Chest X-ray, AP view. Patient: 69 years old, sex M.
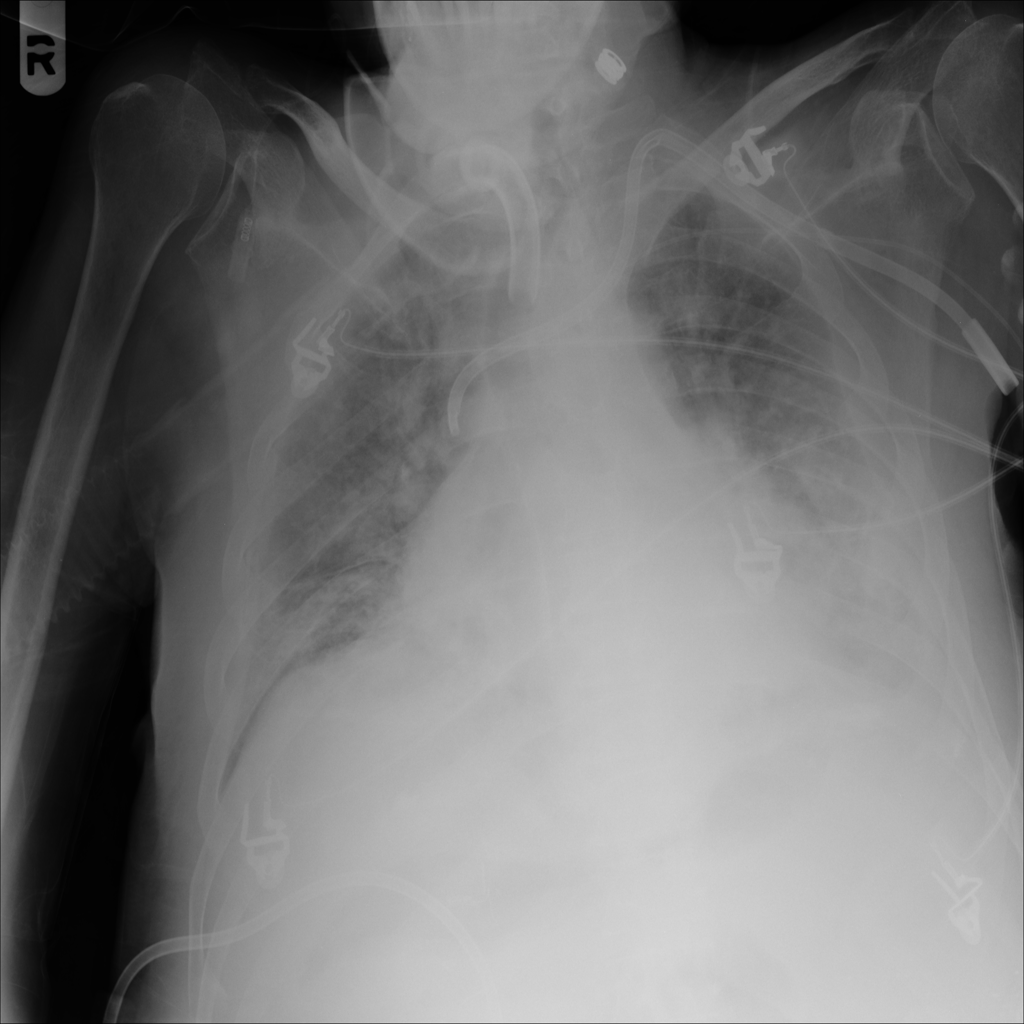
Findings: Cardiomegaly, Pleural_Thickening